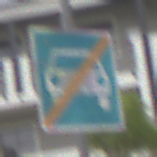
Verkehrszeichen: EndeKraftfahrstrasse
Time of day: Midday
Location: Outdoor (Urban)
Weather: Overcast
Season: NotSpecified
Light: Natural